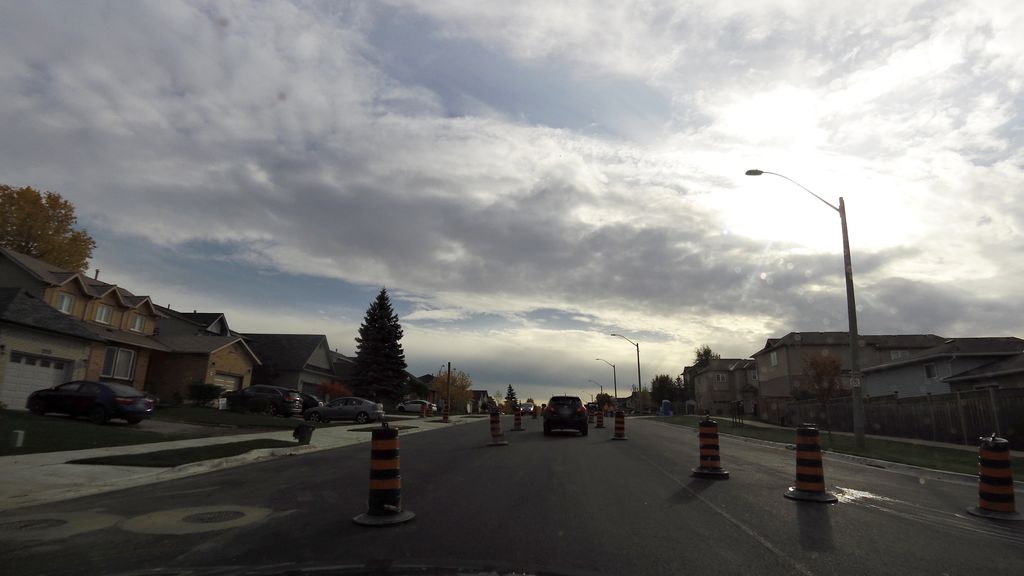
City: hamilton